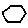
Label: hexagon